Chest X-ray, PA view. Patient: 59 years old, sex M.
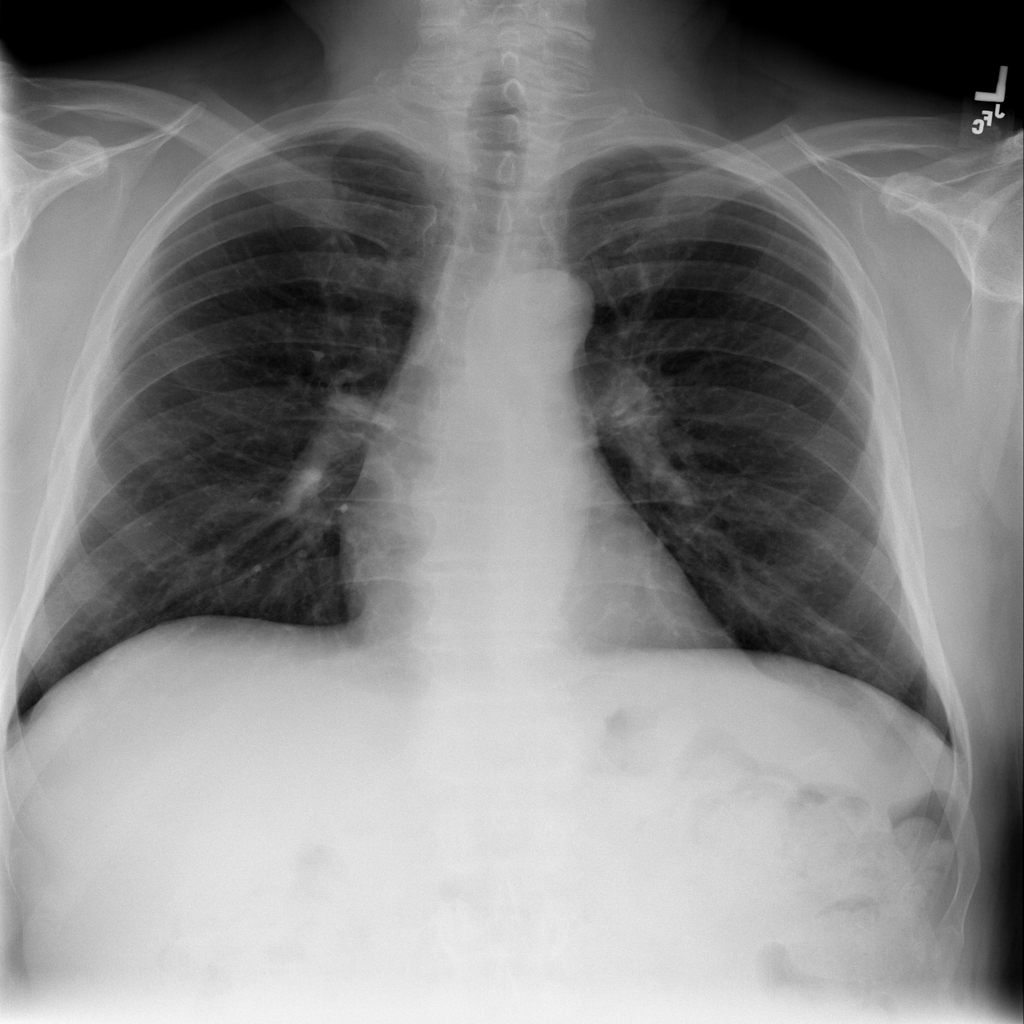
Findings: No Finding